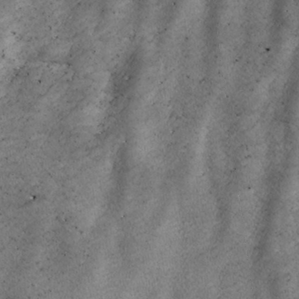
Label: non_frost